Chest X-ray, PA view. Patient: 28 years old, sex F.
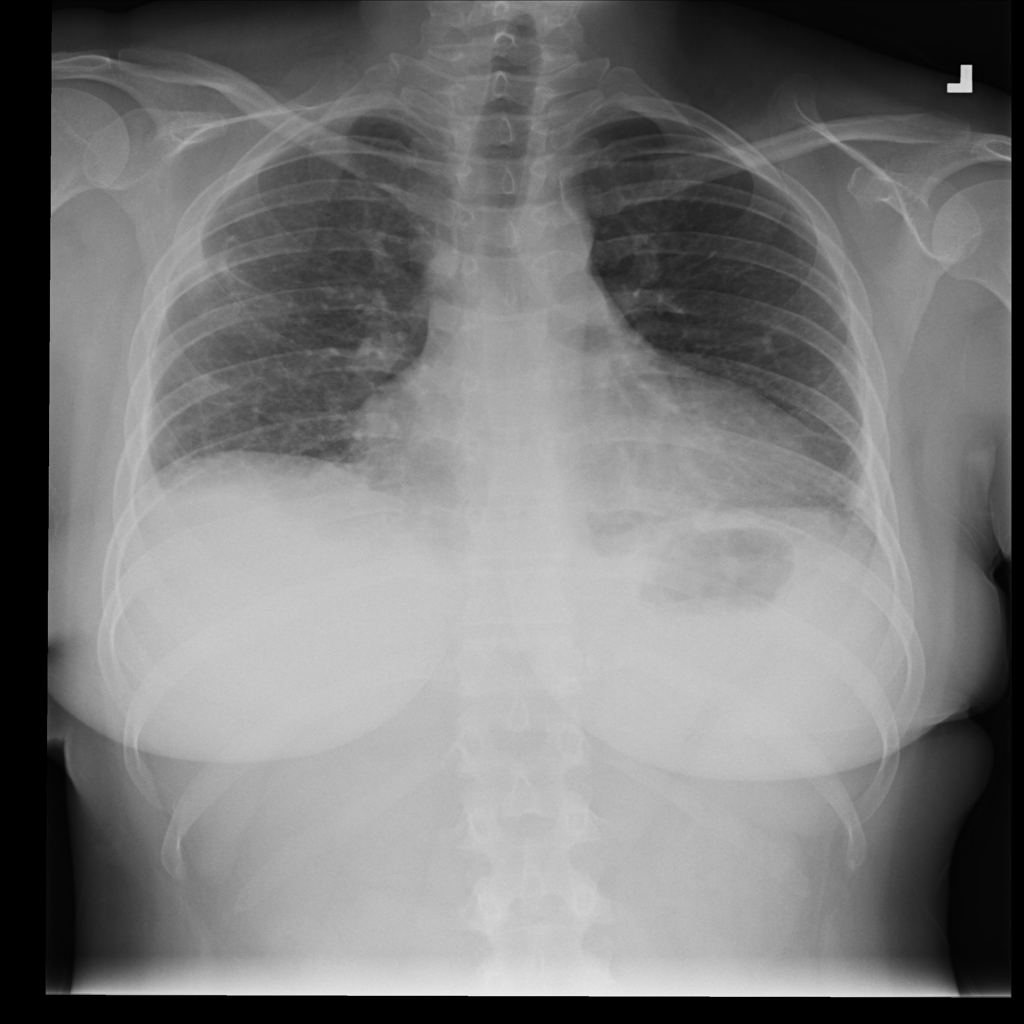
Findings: No Finding